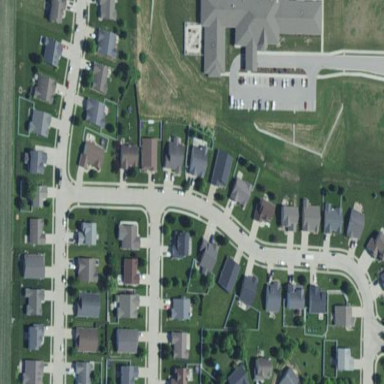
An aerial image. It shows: Single-family residential area.